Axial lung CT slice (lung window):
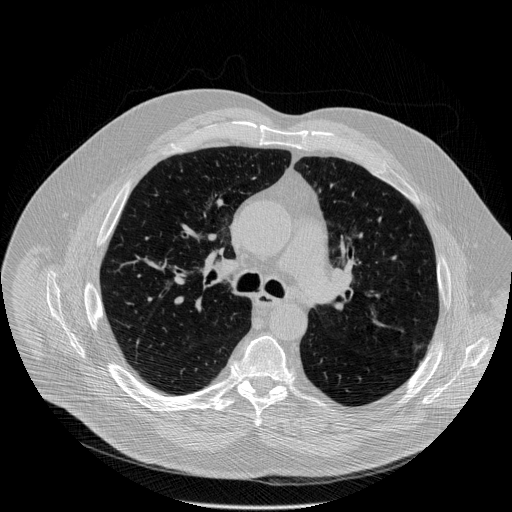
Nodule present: no